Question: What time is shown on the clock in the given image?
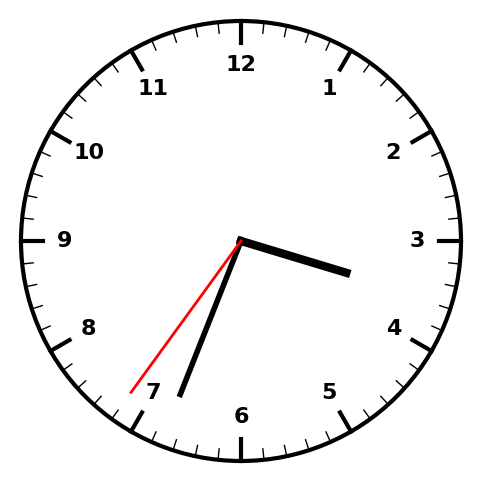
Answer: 03:33:36